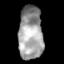
Tissue: skin
Cell type: Epithelial cells
Senescence score: 0.2464
Nuclear area (px): 1268
Mean DAPI intensity: 158.39